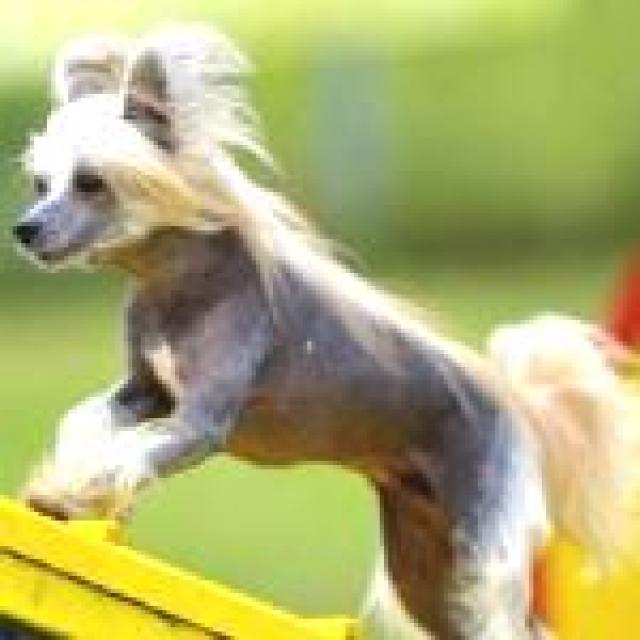
Healthy canine skin — no visible lesions, inflammation, or abnormalities. The skin and coat appear normal.